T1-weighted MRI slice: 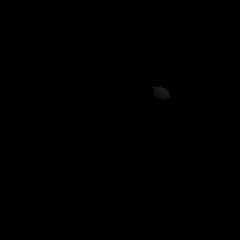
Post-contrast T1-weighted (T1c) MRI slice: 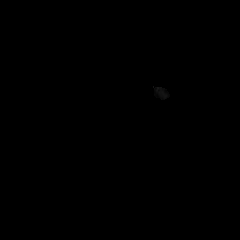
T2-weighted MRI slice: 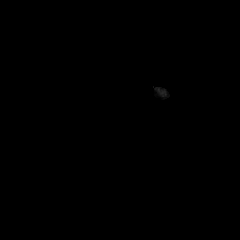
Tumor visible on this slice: no